Field crop: tomato
Growth stage: 1
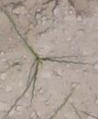
Species: cyperus